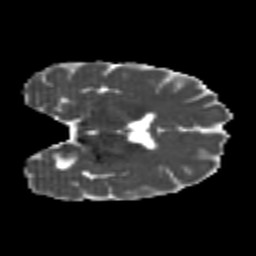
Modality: MD
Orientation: coronal
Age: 20
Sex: female
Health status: healthy
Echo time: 0.074 s